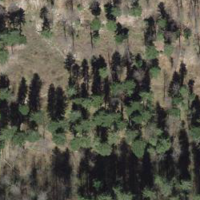
EUNIS habitat code: 44
Species observed at this site:
Leucojum vernum